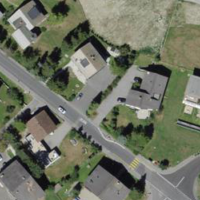
EUNIS habitat code: 54
Species observed at this site:
Polemonium caeruleum